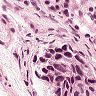
Metastatic tissue present: yes